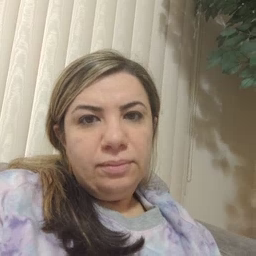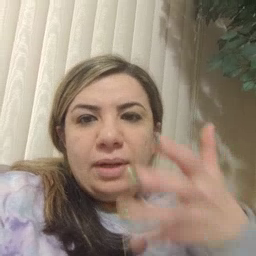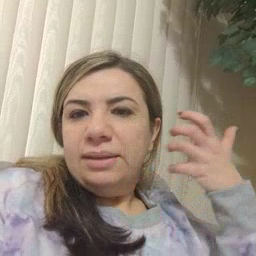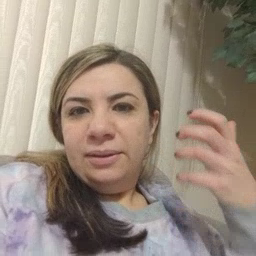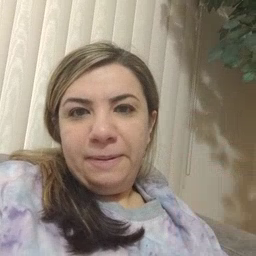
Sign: tiger